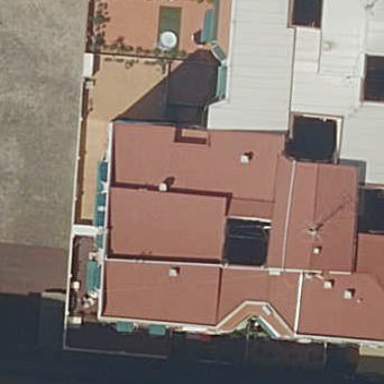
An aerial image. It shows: Image showing building with apartments.